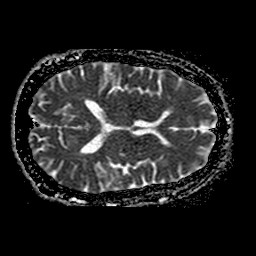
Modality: ADC
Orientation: axial
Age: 53
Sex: male
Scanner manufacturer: philips
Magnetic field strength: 1.5 T
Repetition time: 3.771 s
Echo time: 0.09565 s